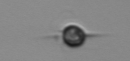
Label: Acanthoica_quattrospina